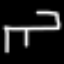
Label: bed